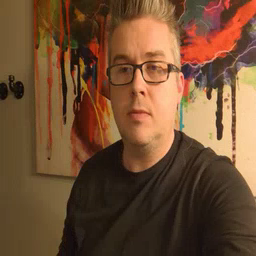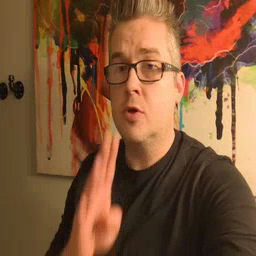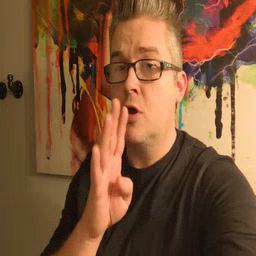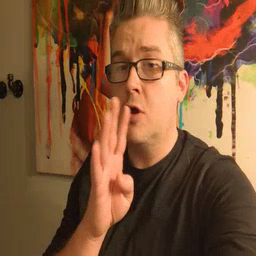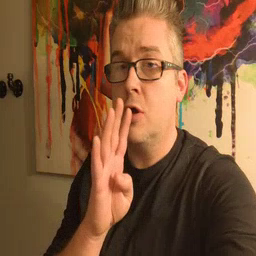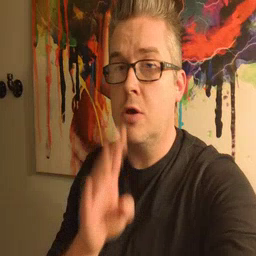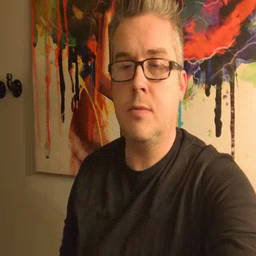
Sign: talk